Question: Didn't deployed Rails application in AWS OpsWorks. Totally confused how to do this! Could anyone tell me how many instance required to deploy a RoR application?
I have created "Rails App Server" instance and it's looks fine. And here I used nginx and Unicorn as Rails Stack.
After that I've added a application from a git repo. Then deployed that application. And logs showing it's deployed successfully.
But in Public IP it's showing '404 Not Found Error - nginx'!
Any help would be appreciable.
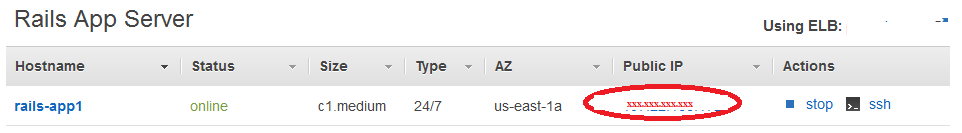
Answer: I had this issue, and it turned out that the default virtual host '/etc/nginx/sites-enabled/000-default' symbolic link was not getting removed during deployment.
The 404 was actually nginx looking for a public root of whatever was in the default virtual host, as seen in '/var/logs/nginx/error.log'
'''
2015/12/23 21:46:05 [error] 3839#0: *15 "/var/www/nginx-default/index.html" is not found (2: No such file or directory), client: 127.0.0.1, server: rails-app1, request: "GET / HTTP/1.1", host: "localhost"
'''
Worse, it comes back after every OpsWorks deployment. Removing that link fixed the problem for me.
To make the fix sustainable and automated, I added a custom recipe to the Deploy lifecycle event for the Rails App Server layer, called 'custom-cookbook::delete-default-site'. The recipe looks like this:
'''
file '/etc/nginx/sites-enabled/000-default' do
action :delete
end
service 'nginx' do
action :reload
end
'''